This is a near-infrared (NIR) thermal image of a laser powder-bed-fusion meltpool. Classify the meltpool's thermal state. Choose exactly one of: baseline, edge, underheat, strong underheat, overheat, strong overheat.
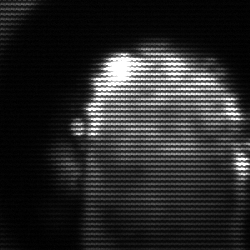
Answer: baseline